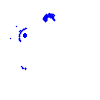
Particle: electron